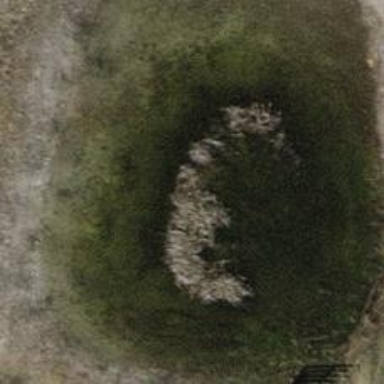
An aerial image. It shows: Pond surrounded by natural water.